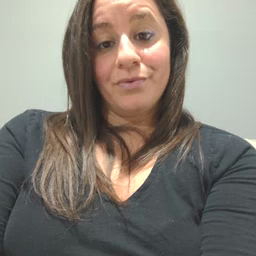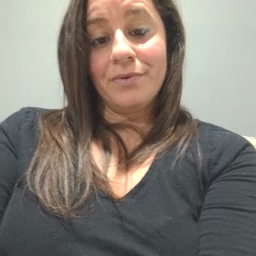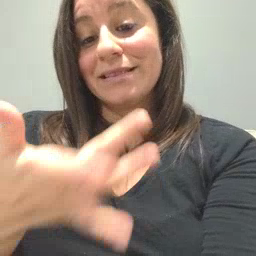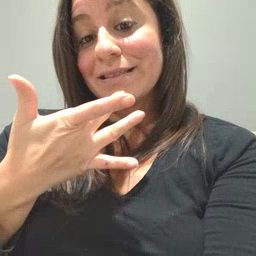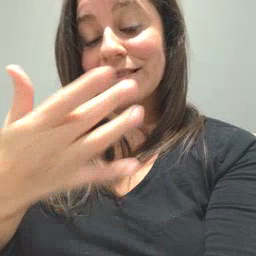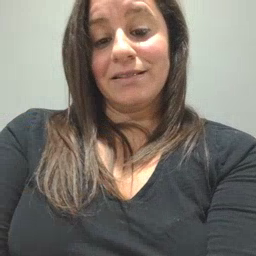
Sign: taste